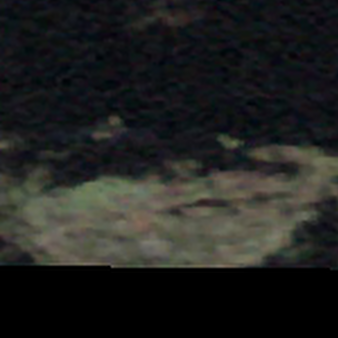
Label: other